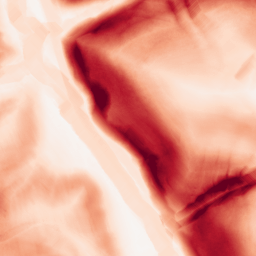
Category: morphological
Decomposition family: morphological_gradient
Decomposition parameters: size: 10
shape: diamond
Upsampling method: sinc_blackman
Upsampling parameters: scale: 4
kernel_size: 16
Upsampling scale: 4